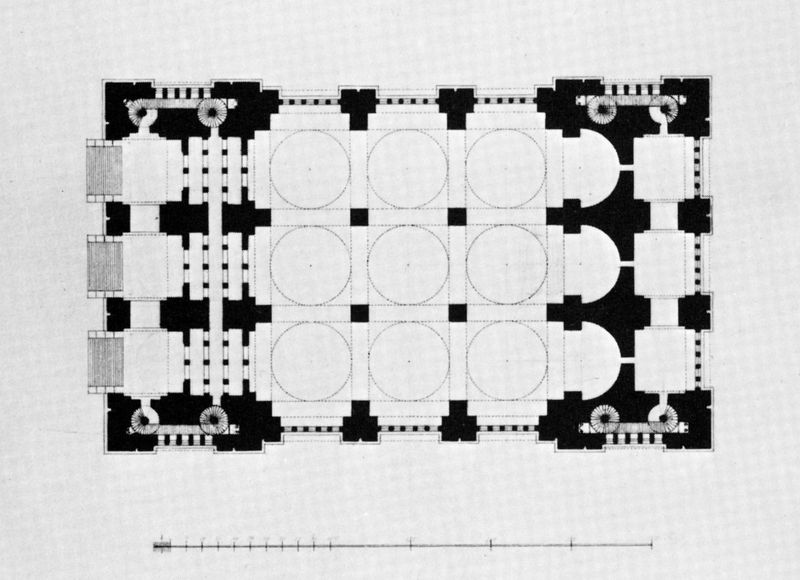
Titel: Grundriss einer Kathedralkirche aus der klassizistischen Fassung des Architektonischen Lehrbuchs
Künstler: Karl Friedrich Schinkel
Institution: Berlin, Staatliche Museen, Nationalgalerie, Schinkelsammlung
Schlagwörter: fenster, schwarz, säulen, weiss, zeichnung, gebäude, masse, architektur, kirche, rund, türen, grafik, linien, saal, rundbogen, treppe, treppen, stufen, gewölbe, kuppeln, rechteck, druckgrafik, schwarzweiß, kreise, entwurf, quadrate, plan, achsen, wendeltreppe, quadrat, bau, sakralbau, neun, grundriss, aufbau, aufriss, architekturzeichnung, maßstab, grunriss, wendeltreppen, stiegen, maßstäbe, quadratische, grundrisszeichnung, maßsstab, f, 9, architekturdarstellung, uarchitektur